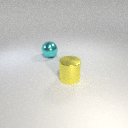
large yellow metal cylinder in front of large cyan metal sphere